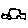
Label: car